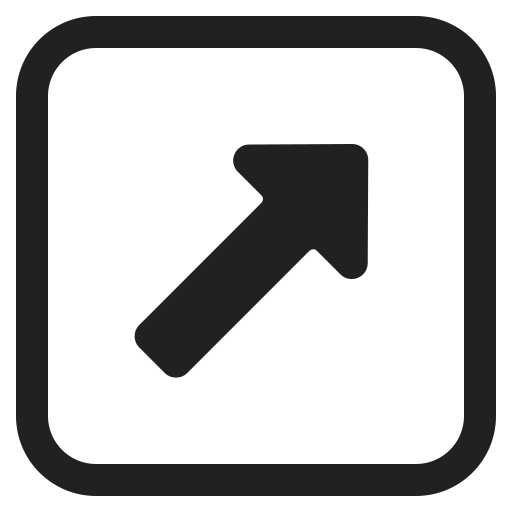
up right arrow high contrast